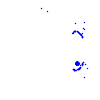
Particle: pion